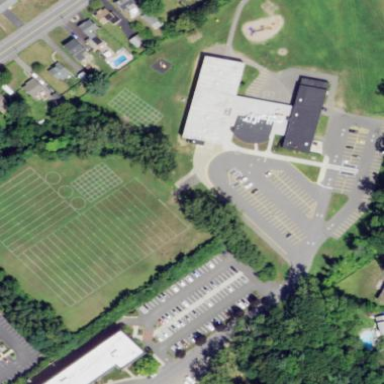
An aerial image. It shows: School.